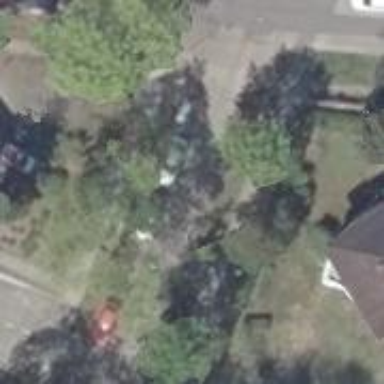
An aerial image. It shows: Avenue lined with broadleaved deciduous trees.